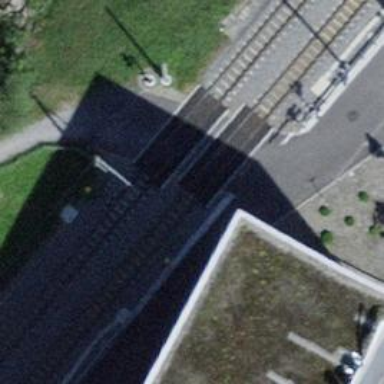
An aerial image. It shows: Crossing for the railway.